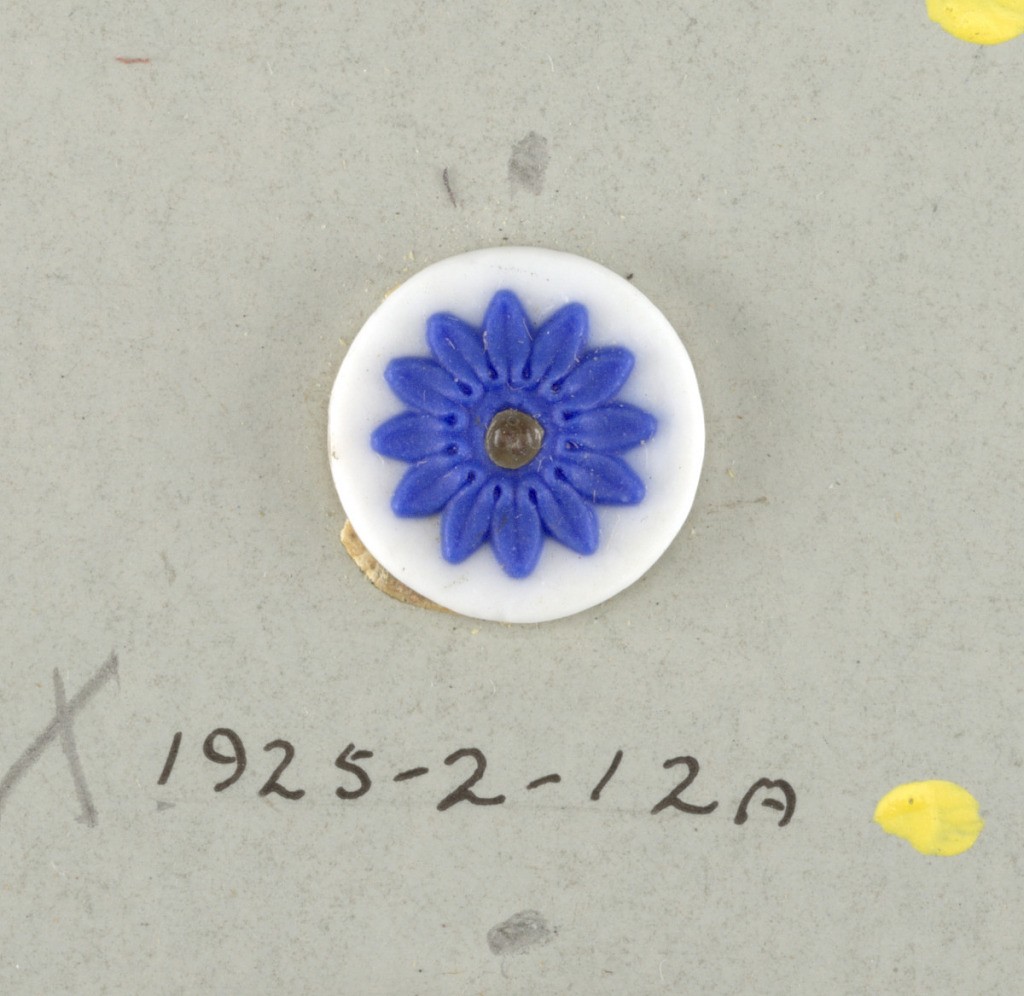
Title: Button
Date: late 18th century
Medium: Stoneware
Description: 1925-2-12-a: Two circular medallions in the style of Wedgwood J...